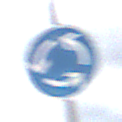
Verkehrszeichen: Kreisverkehr
Umgebung: Outdoor, Suburban
Tageszeit: MorningAfternoon
Wetter: PartlyCloudy
Licht: Natural
Jahreszeit: NotSpecified
Kontrast: HighContrast